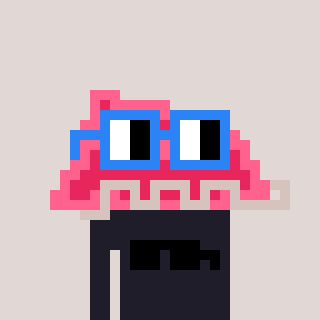
a pixel art character with square blue glasses, a retainer-shaped head and a grayscale-colored body on a warm background